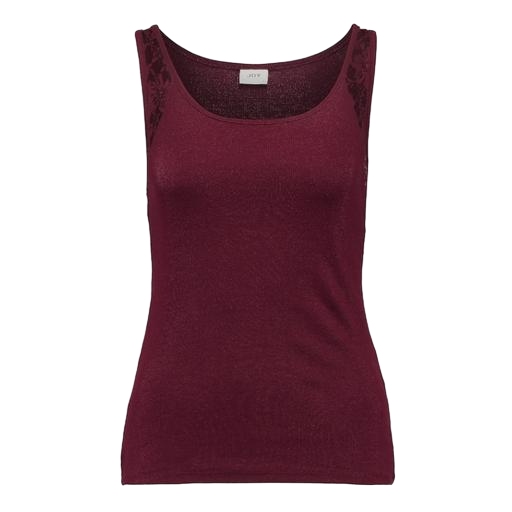
fancy tank top, slub tank, burgundy and black slim fit tank top, white background